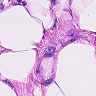
Metastatic tissue present: yes